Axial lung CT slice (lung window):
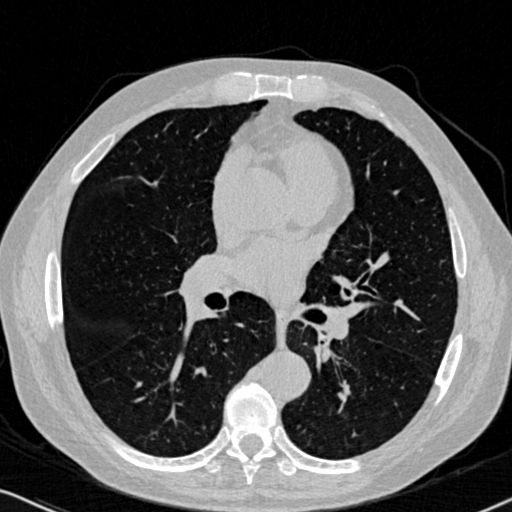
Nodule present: no